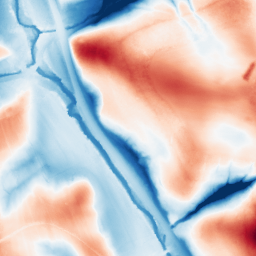
Category: edge_preserving
Decomposition family: guided
Decomposition parameters: radius: 32
eps: 0.01
Upsampling method: bspline
Upsampling parameters: scale: 4
Upsampling scale: 4